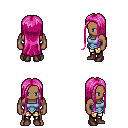
a pixel art fantasy rpg character, male body template, human, dark skin, blue vest, gold greaves, pink extra-long hairstyle, maroon shoes, four views (front, back, left, right), 2x2 character sprite sheet, small pixel art, hard edges, no anti-aliasing